Aerial crown-view tile of a tropical tree (Barro Colorado Island, Panama), acquired 20250512:
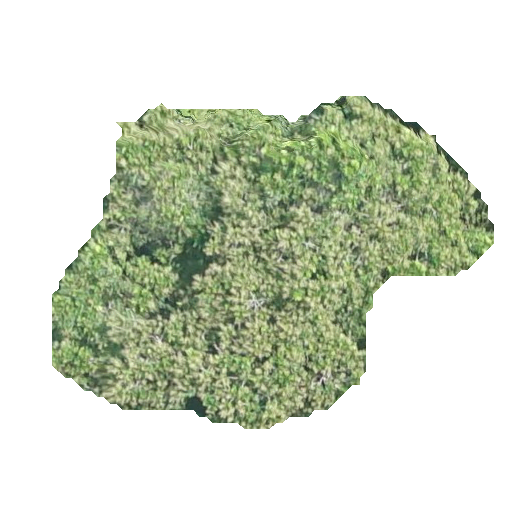
Species: Anacardium excelsum
GBIF accepted scientific name: Anacardium excelsum
Crown area: 146.557 m²